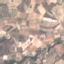
Land use / land cover class: PermanentCrop